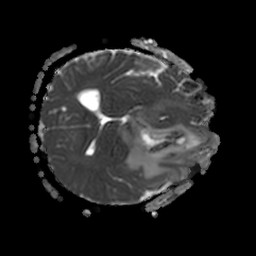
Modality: ADC
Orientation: axial
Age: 36
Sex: male
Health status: ill
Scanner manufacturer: philips
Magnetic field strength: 3 T
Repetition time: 3.8 s
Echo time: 0.09 s